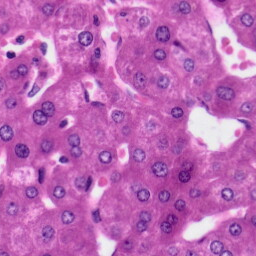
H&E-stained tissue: Liver